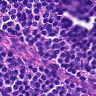
Metastatic tissue present: no